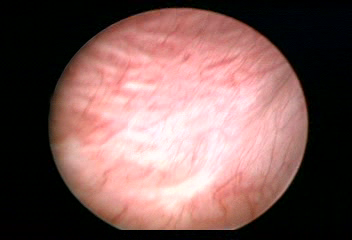
Modality: WLC
Class: Normal mucosa
Bladder cancer association: No